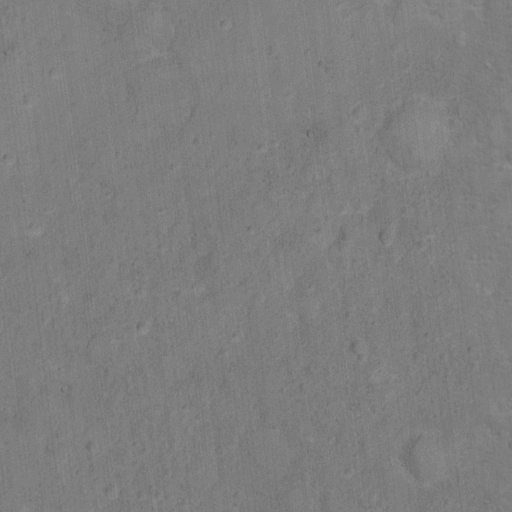
Classes present: Background